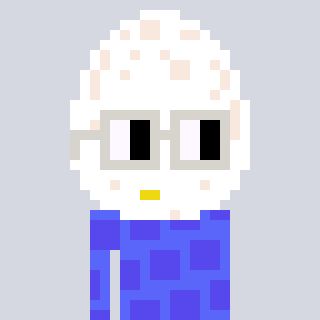
a pixel art character with square light gray glasses, a egg-shaped head and a purple-colored body on a cool background